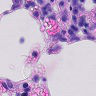
Metastatic tissue present: no